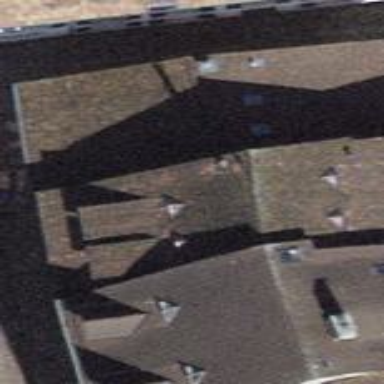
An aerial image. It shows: Building with tile roof.